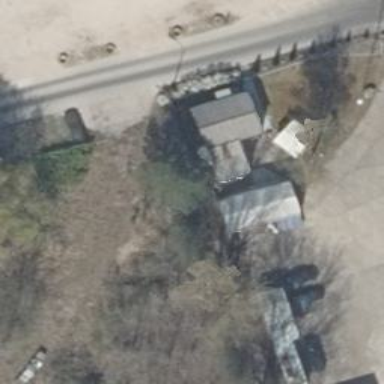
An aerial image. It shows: Car repair shop.